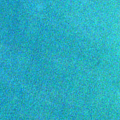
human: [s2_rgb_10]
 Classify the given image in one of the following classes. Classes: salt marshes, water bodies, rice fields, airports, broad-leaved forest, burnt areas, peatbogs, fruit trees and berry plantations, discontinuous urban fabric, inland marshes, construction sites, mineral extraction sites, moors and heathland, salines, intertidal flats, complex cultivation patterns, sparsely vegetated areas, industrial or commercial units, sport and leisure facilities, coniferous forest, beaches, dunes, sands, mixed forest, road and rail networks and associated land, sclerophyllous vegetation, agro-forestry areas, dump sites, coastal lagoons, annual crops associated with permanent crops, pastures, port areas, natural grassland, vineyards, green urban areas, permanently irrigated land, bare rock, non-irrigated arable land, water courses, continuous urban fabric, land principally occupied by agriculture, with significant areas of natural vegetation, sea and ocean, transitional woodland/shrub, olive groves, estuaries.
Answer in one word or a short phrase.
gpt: sea and ocean